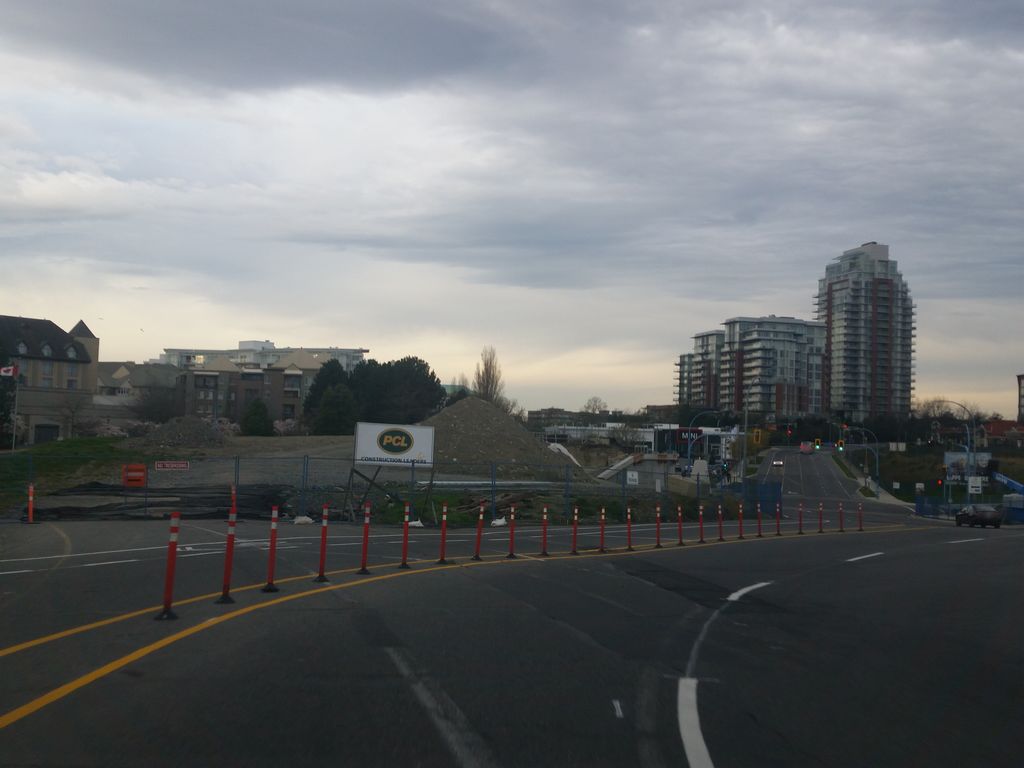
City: victoria